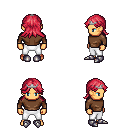
a pixel art fantasy rpg character, male body template, human, tanned skin, brown long-sleeve shirt, white pants, ruby red loose hair, silver tiara, metal boots, four views (front, back, left, right), 2x2 character sprite sheet, small pixel art, hard edges, no anti-aliasing